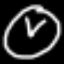
Label: clock